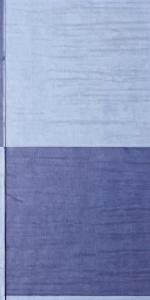
Label: Empty